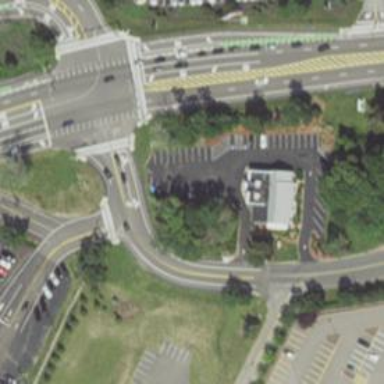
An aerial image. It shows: Parking space.